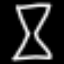
Label: hourglass